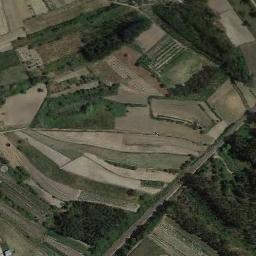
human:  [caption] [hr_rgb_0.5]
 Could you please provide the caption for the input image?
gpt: A large layer of brown and green mixed terraces .

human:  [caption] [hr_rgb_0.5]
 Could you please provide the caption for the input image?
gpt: The bare and green terrace is next to some trees .

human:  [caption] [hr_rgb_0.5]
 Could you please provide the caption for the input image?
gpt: Most of the terraces on this mountain are covered by vegetation .

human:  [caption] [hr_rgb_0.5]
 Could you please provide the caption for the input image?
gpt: The green plants are on the terrace .

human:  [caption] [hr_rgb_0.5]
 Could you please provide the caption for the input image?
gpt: There are some green trees beside the terraces .